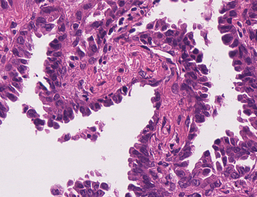
Tumor epithelial tissue: yes
Tumor-associated stroma tissue: yes
Normal tissue: no